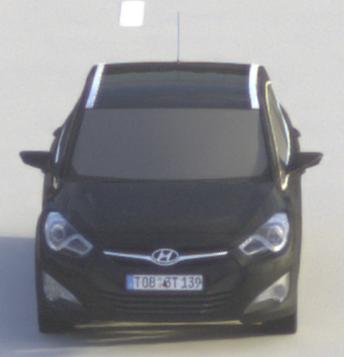
Make: Hyundai
Model: i40 Kombi 1.6 GDI
Detailed model: i40 (VF) Kombi
Model produced from: 2012/08
Model produced until: 2013/09
Doors: 5
Color: black
Road condition: dry road
Daytime: morning or afternoon
Contrast: medium contrast